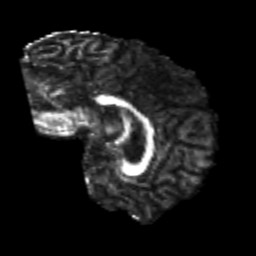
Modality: FA
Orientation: sagittal
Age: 24
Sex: male
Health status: healthy
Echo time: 0.074 s